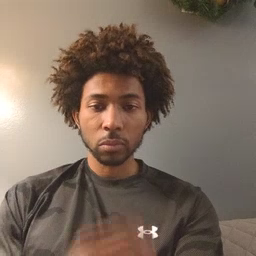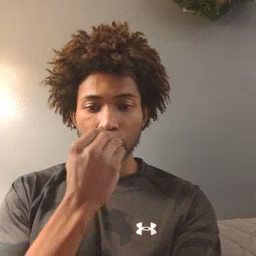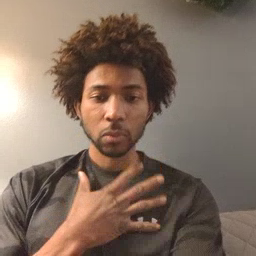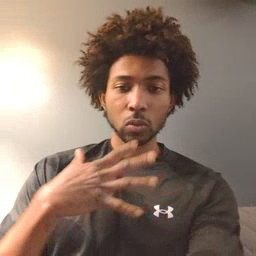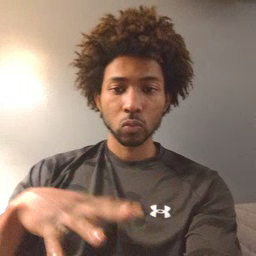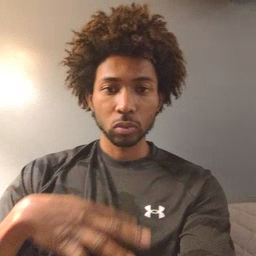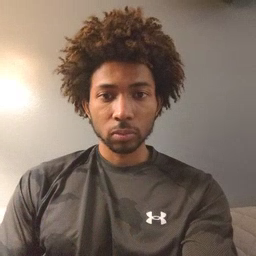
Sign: pajamas